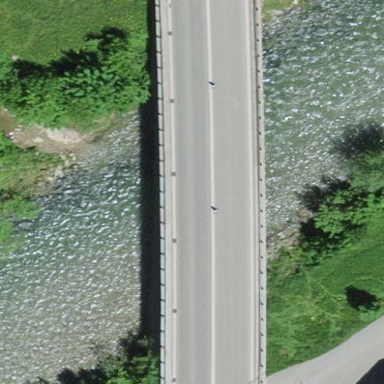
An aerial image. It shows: Man-made bridge.